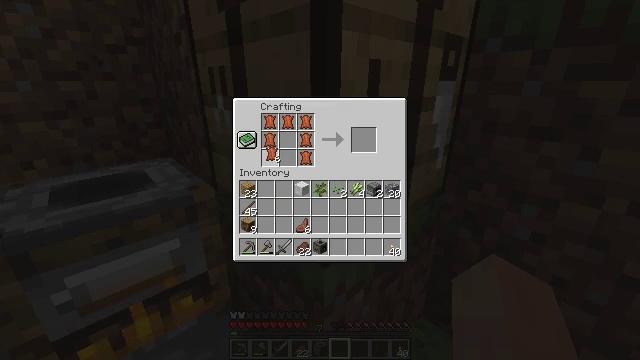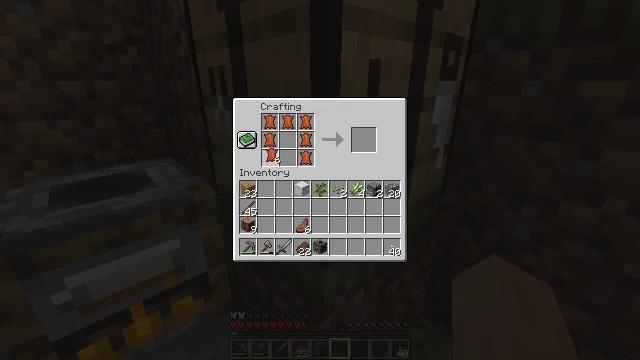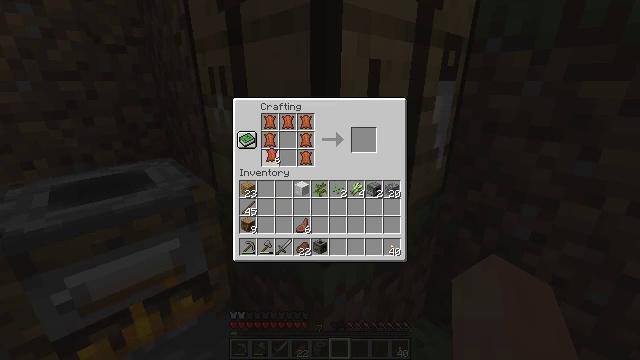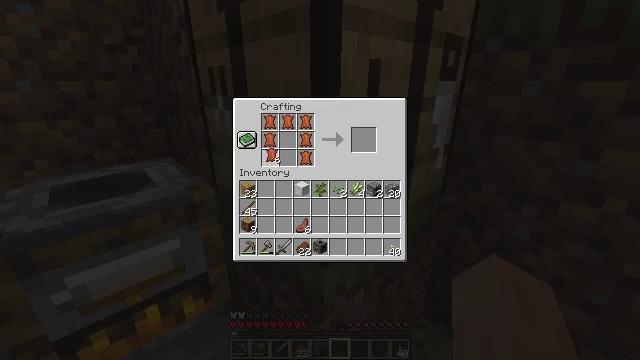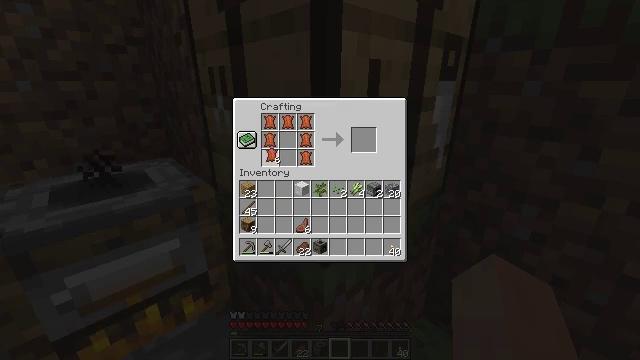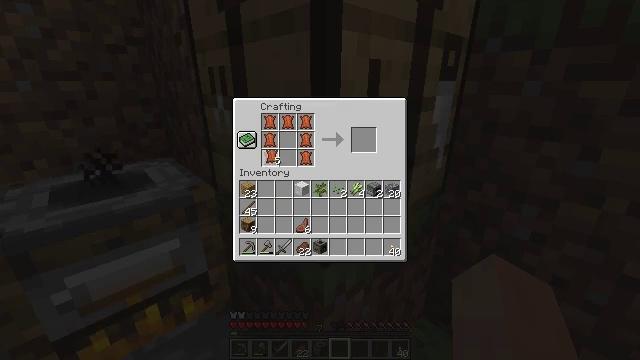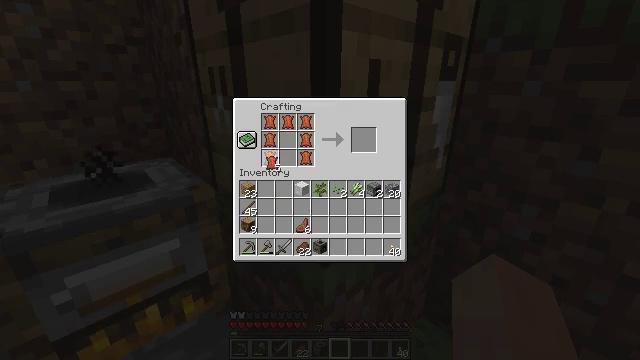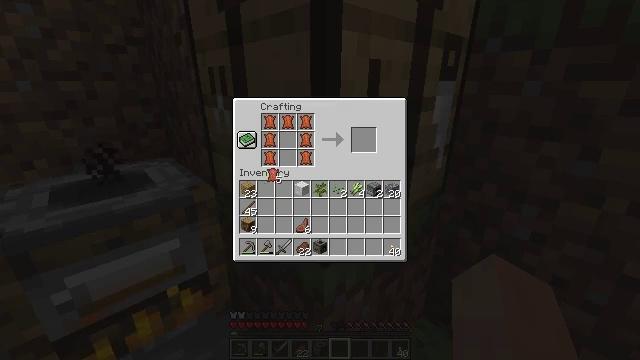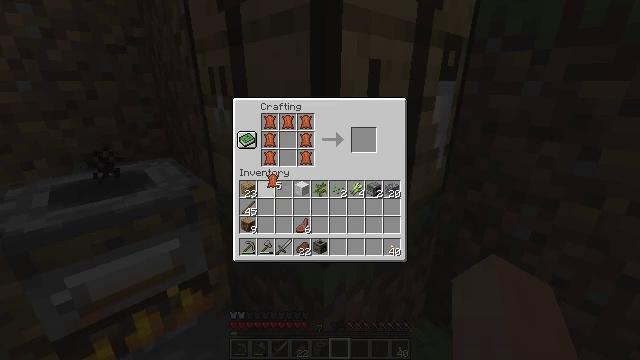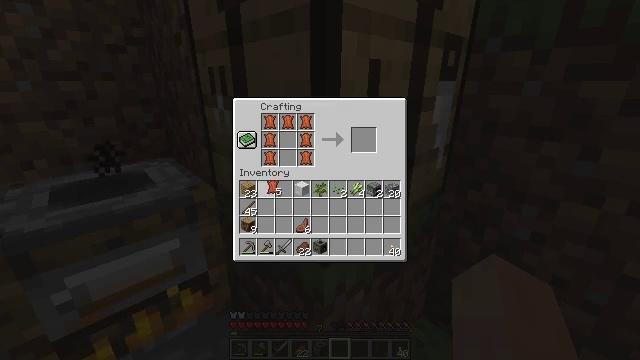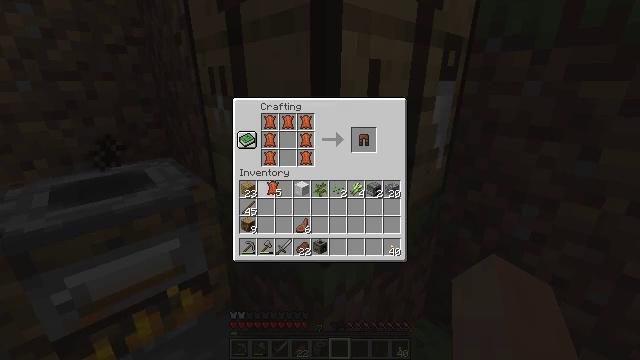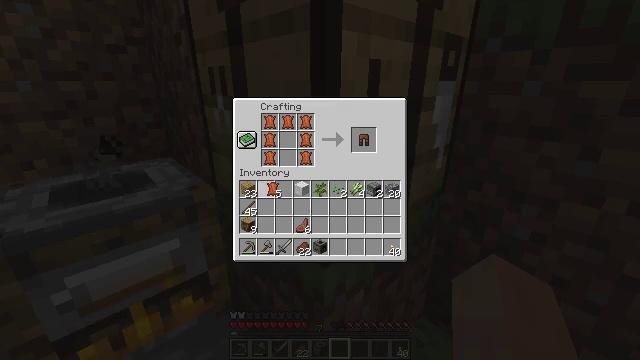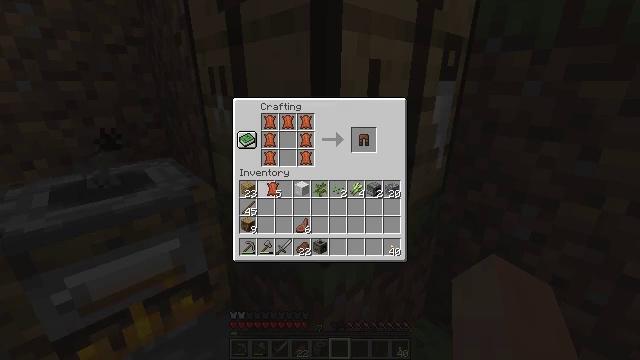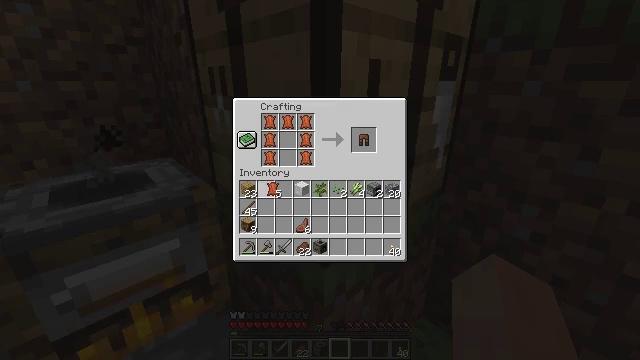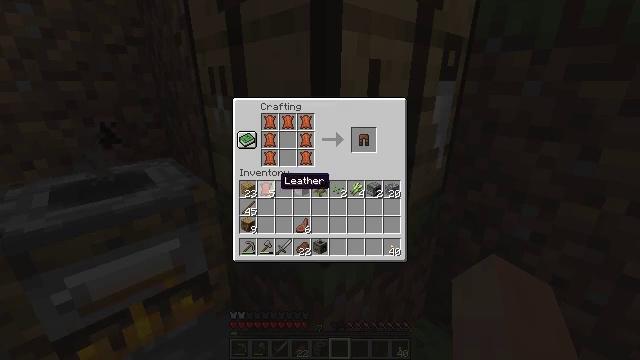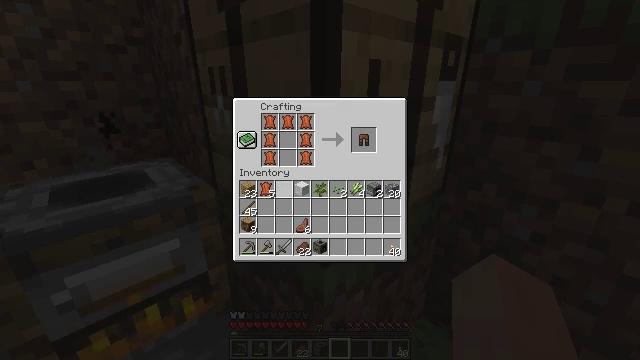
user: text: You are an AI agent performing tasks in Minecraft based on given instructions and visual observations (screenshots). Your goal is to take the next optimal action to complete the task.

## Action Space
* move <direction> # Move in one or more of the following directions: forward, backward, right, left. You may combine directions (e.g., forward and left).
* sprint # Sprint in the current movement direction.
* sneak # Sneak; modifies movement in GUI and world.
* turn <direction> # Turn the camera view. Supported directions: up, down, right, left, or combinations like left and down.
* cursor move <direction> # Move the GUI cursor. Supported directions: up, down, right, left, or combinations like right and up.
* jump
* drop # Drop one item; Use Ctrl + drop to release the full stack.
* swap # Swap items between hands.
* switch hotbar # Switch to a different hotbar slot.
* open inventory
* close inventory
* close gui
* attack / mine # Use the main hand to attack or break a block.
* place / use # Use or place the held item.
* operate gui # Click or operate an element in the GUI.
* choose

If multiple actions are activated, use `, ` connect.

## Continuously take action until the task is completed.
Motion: motion action
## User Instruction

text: Craft leather leggings.
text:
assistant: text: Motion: no_op
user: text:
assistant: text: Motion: no_op
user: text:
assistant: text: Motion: choose
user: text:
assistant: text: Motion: choose
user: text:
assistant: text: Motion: no_op
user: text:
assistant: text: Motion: cursor move down
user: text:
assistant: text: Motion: cursor move down
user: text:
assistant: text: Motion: no_op
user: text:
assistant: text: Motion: no_op
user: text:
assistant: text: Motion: no_op
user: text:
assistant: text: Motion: no_op
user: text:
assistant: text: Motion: operate gui
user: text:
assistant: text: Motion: operate gui
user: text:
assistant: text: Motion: no_op
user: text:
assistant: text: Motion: cursor move right
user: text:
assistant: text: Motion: sneak, cursor move right and up
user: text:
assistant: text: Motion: sneak, cursor move right and up
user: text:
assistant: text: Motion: sneak, cursor move right and up
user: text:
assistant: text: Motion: sneak, cursor move right and up
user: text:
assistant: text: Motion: sneak, cursor move right and up
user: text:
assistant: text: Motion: sneak, operate gui
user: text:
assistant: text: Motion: sneak, operate gui
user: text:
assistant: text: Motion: sneak, operate gui
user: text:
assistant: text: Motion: sneak
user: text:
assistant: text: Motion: sneak
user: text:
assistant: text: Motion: sneak, operate gui
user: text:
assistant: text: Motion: sneak, operate gui
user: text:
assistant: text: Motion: sneak
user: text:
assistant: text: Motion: sneak
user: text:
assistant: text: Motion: sneak